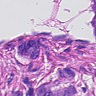
Metastatic tissue present: yes